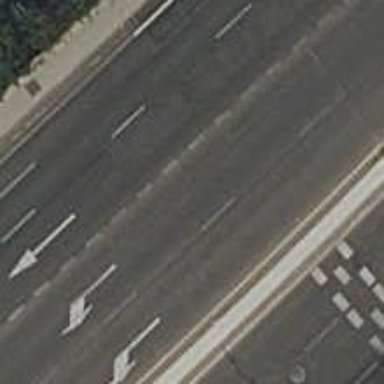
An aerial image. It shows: Secondary road with asphalt surface.